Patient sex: M
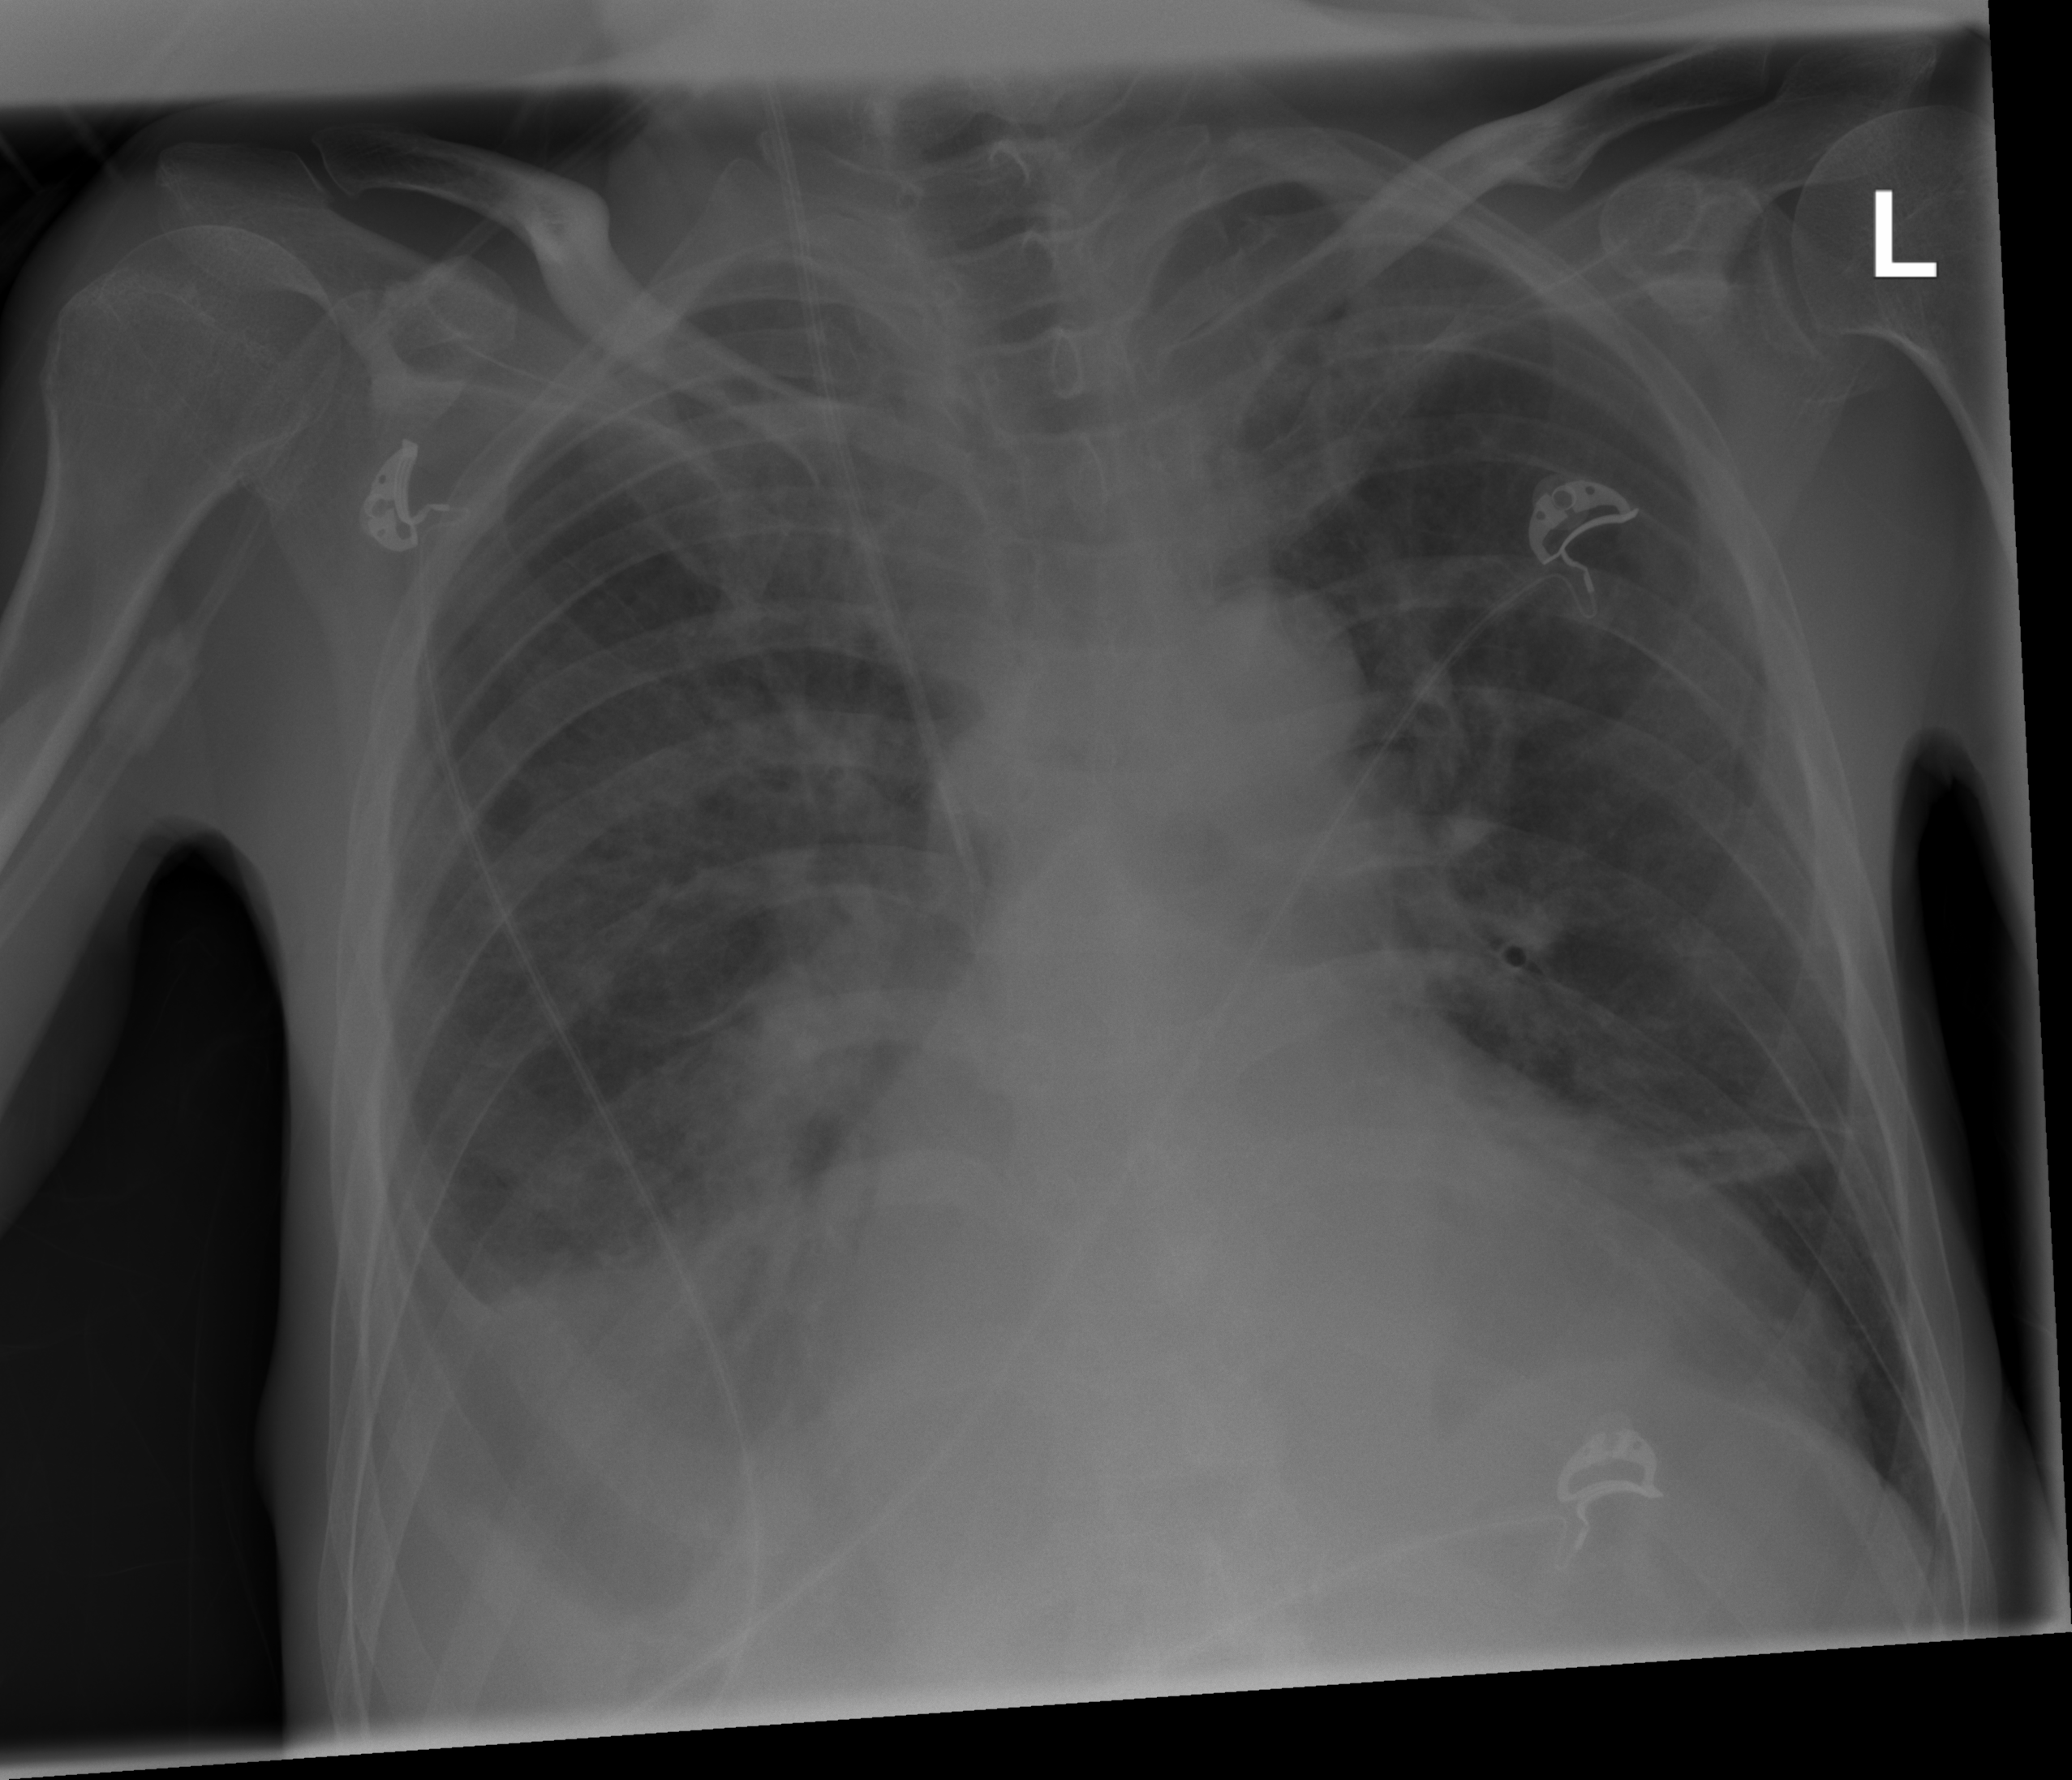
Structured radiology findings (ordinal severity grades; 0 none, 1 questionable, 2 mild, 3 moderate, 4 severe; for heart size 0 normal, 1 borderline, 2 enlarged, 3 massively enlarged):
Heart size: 2
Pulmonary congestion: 2
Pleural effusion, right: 3
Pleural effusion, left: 0
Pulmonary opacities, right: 2
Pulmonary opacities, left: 0
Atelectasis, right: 2
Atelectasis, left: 0